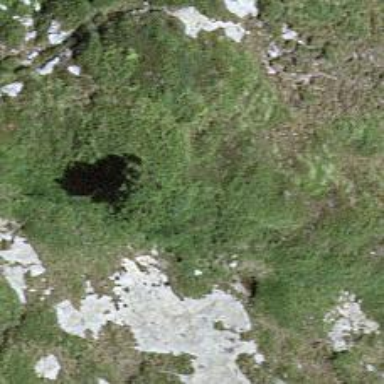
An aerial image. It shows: Needle-leaved tree in natural setting.